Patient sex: M
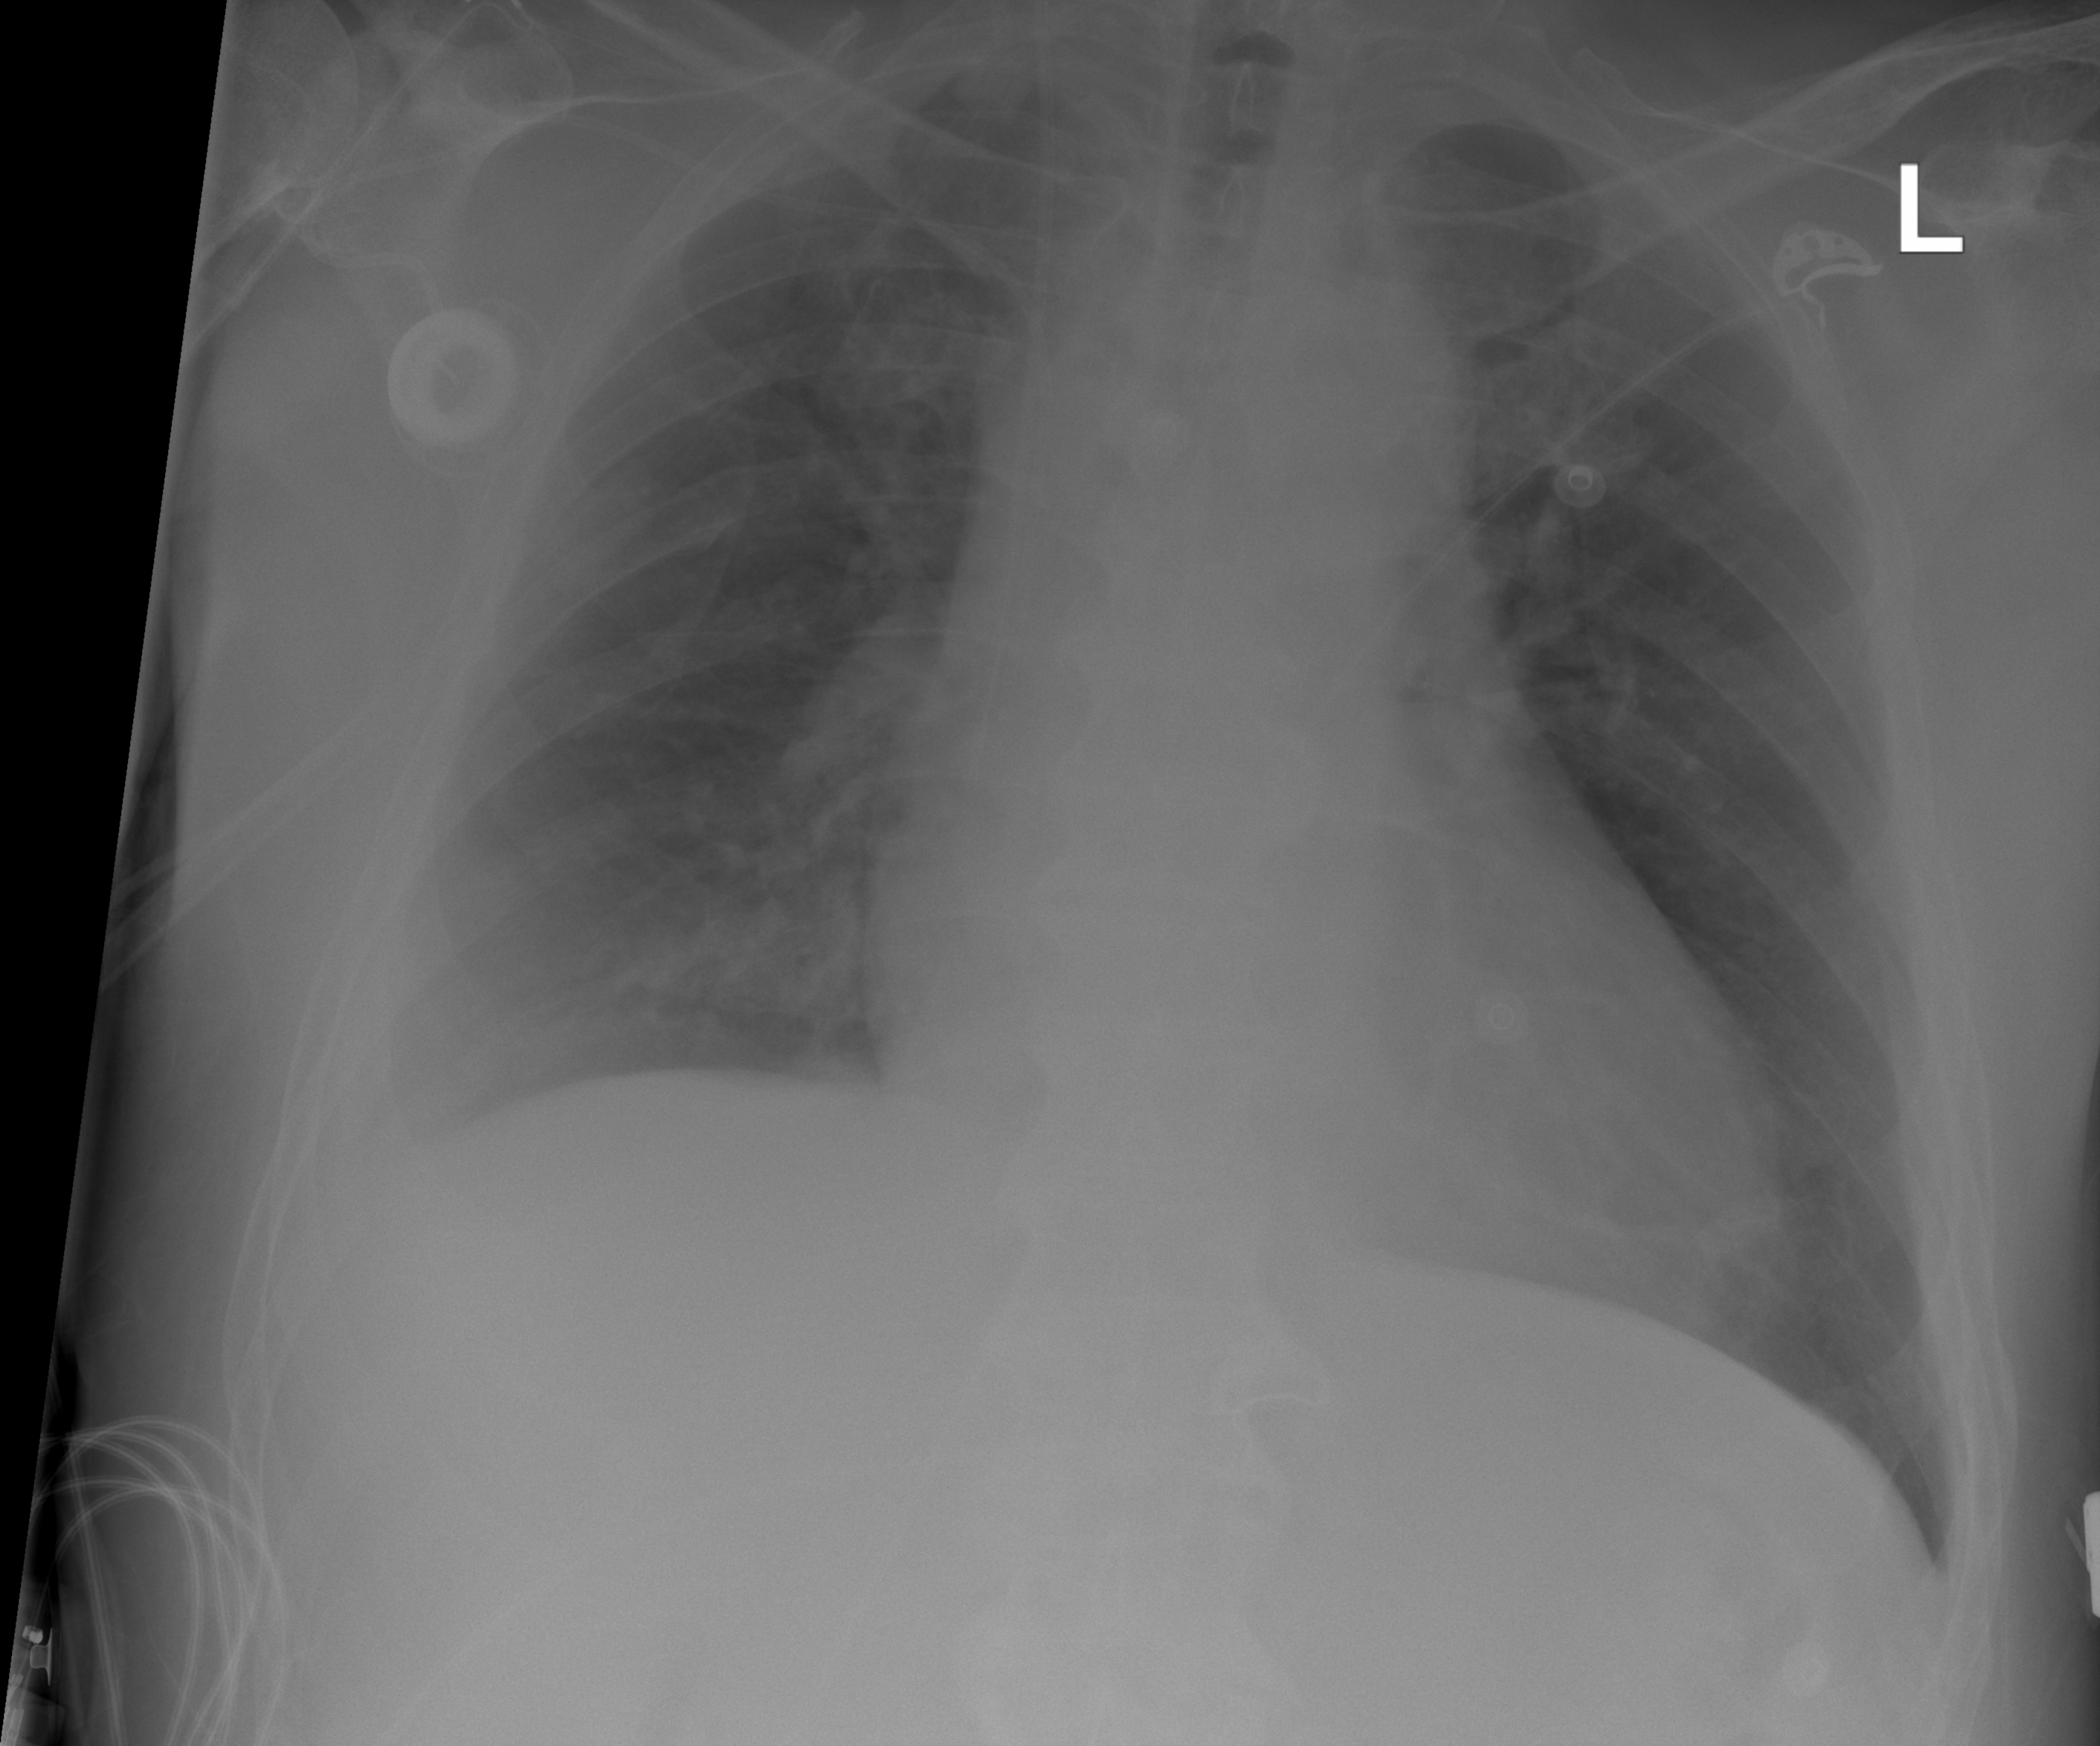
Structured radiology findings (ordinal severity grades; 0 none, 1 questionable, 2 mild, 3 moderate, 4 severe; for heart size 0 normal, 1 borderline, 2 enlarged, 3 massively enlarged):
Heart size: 0
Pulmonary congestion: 0
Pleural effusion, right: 2
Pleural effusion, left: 0
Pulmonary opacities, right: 2
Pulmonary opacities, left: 0
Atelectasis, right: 2
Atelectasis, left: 0